Question: How can I assign value 1 to variable when the value of column is highest within the week? Also, how to assign value 2 to variable when the value of is the minimum within the week. I am working with hourly data, indexed by datetime.
Here is how my dataframe looks like:
'''
A B S
datetime
6/14/2004 1:00 384.5 383.6 0
6/14/2004 2:00 384.3 382.3 0
6/14/2004 3:00 383.3 382.3 0
6/14/2004 4:00 383.3 382.6 0
6/14/2004 5:00 383.3 382.8 0
6/14/2004 6:00 383.3 382.5 0
6/14/2004 7:00 383.3 382.3 0
6/14/2004 8:00 383.8 382.3 0
6/14/2004 9:00 382.8 382.1 0
6/14/2004 10:00 382.6 382.1 0
'''
I have tried using resampling weekly and getting the max value but I do not how to code this as it got more complicated than I initially thought.
Here is how I would like my final data to look like.
'''
A B S
datetime
6/14/2004 1:00 384.5 383.6 0
6/14/2004 2:00 384.3 382.3 0
6/14/2004 3:00 383.3 382.3 0
6/14/2004 4:00 383.3 382.6 0
6/14/2004 5:00 383.3 382.8 0
6/14/2004 6:00 383.3 382.5 0
6/14/2004 7:00 383.3 382.3 0
6/14/2004 8:00 383.8 382.3 0
6/14/2004 9:00 382.8 382.1 0
6/14/2004 10:00 382.6 382.1 0
6/14/2004 11:00 382.5 381.8 0
6/14/2004 12:00 382.8 382.3 0
6/14/2004 13:00 383.1 382.3 0
6/14/2004 14:00 385.8 382.5 0
6/14/2004 15:00 385.1 383.6 0
6/14/2004 16:00 384.8 383.5 0
6/14/2004 17:00 384.8 382.5 0
6/14/2004 18:00 383.6 382.8 0
6/14/2004 19:00 383.8 382.8 0
6/14/2004 20:00 383.3 382.8 0
6/14/2004 21:00 383.1 382.6 0
6/14/2004 22:00 383.1 382.6 0
6/14/2004 23:00 383.1 382.6 0
6/15/2004 0:00 382.8 382.6 0
6/15/2004 1:00 383.3 382.6 0
6/15/2004 2:00 383.6 382.3 0
6/15/2004 3:00 383.8 382.5 0
6/15/2004 4:00 382.8 382.1 0
6/15/2004 5:00 383.0 382.1 0
6/15/2004 6:00 382.8 382.0 0
... ... ... ...
6/24/2004 20:00 402.8 401.8 0
6/24/2004 21:00 402.3 401.8 0
6/24/2004 22:00 402.3 401.8 0
6/24/2004 23:00 402.1 401.1 0
6/25/2004 0:00 402.1 401.8 0
6/25/2004 1:00 402.1 401.3 0
6/25/2004 2:00 402.1 400.1 0
6/25/2004 3:00 401.6 400.8 0
6/25/2004 4:00 401.5 400.8 0
6/25/2004 5:00 401.3 400.8 0
6/25/2004 6:00 401.1 400.6 0
6/25/2004 7:00 402.1 400.8 0
6/25/2004 8:00 402.1 400.6 0
6/25/2004 9:00 401.6 400.5 0
6/25/2004 10:00 401.8 400.8 0
6/25/2004 11:00 401.5 400.6 0
6/25/2004 12:00 401.3 400.1 0
6/25/2004 13:00 402.8 401.3 0
6/25/2004 14:00 402.8 401.0 **1**
6/25/2004 15:00 401.5 400.1 0
6/25/2004 16:00 401.6 400.6 0
6/25/2004 17:00 401.8 401.0 0
6/25/2004 18:00 402.1 400.8 0
6/25/2004 19:00 402.3 400.8 0
6/25/2004 20:00 402.6 401.6 0
6/25/2004 21:00 401.8 401.3 0
6/25/2004 22:00 401.8 400.6 0
6/28/2004 0:00 401.8 401.6 0
6/28/2004 1:00 402.3 401.6 0
6/28/2004 2:00 402.3 401.5 0
'''
For the first week, column S would have value 1 in and value 2 in
For the second week, columns S would have value 1 in and value 2 in
I figured out four rules:
When A = max(A) within the current week, put value 1 in S. If the A maximum is not unique within the week, put 1 in S at the last occurrence of the maximum in A.
When B = min(B) within the current week, put value 2 in S. If the B minimum is not unique within the week, put 2 in S at the last occurrence of the minimum in B.
Repeat this over all weeks. The entire dataset may have 80k+ hourly data rows.
Within each week: if max(A) and min(B) occur at the same datetime index, leave the value 0 in S (no change).
'''
import pandas as pd
url = 'https://www.dropbox.com/s/x7wl75rkzsqgkoj/dataset.csv?dl=1'
p = pd.read_csv(url)
p.set_index('datetime', drop=True, inplace=True)
p
'''
And here is a picture explaining how I want the output to look like:

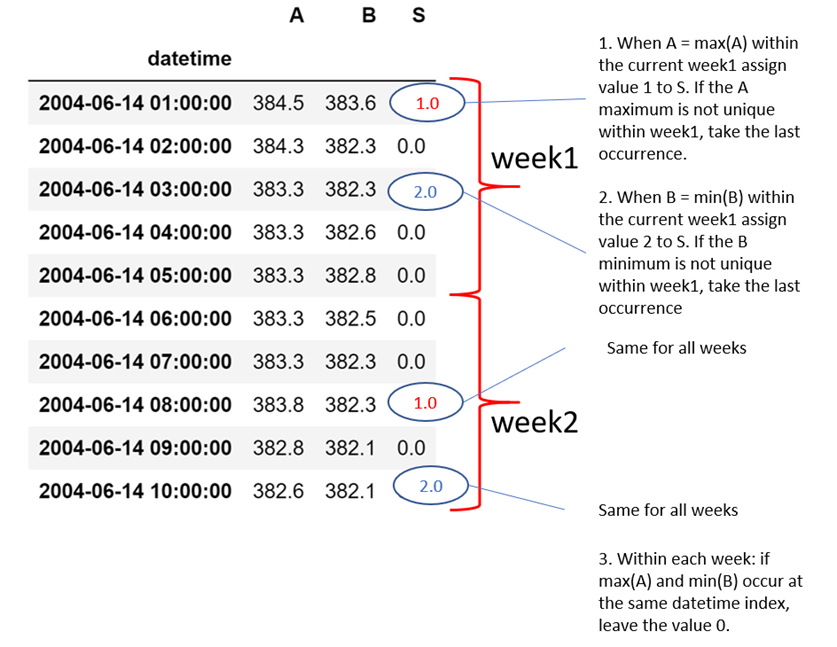
Answer: Much like @jrjc approach, but I think this can be done without some assignments, let's try this:
'''
def f(x):
x.loc[x['A'][::-1].idxmax(), 'S'] = 1
lindx = x['B'][::-1].idxmin()
x.loc[lindx, 'S'] = np.where(x.loc[lindx, 'S'] == 1, 0, 2)
return x
p_out = p.groupby(pd.Grouper(freq='W')).apply(f)
'''
Check outputs by looking only at non-zero values of S for p_out:
'''
p_out[p_out.S.ne(0)]
'''
Output:
'''
A B S
datetime
2004-06-15 11:00:00 382.0 381.1 2
2004-06-18 18:00:00 395.8 394.1 1
2004-06-21 18:00:00 394.8 392.1 2
2004-06-25 14:00:00 402.8 401.0 1
2004-06-28 14:00:00 404.6 402.3 1
2004-06-29 17:00:00 394.5 390.3 2
'''